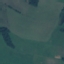
Land use / land cover: Pasture